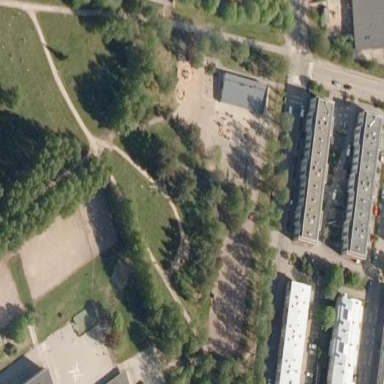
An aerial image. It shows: Playground area for leisure activities on the land.